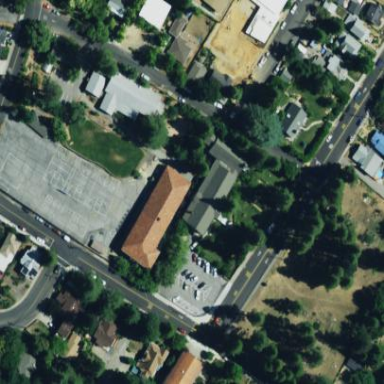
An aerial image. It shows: School.